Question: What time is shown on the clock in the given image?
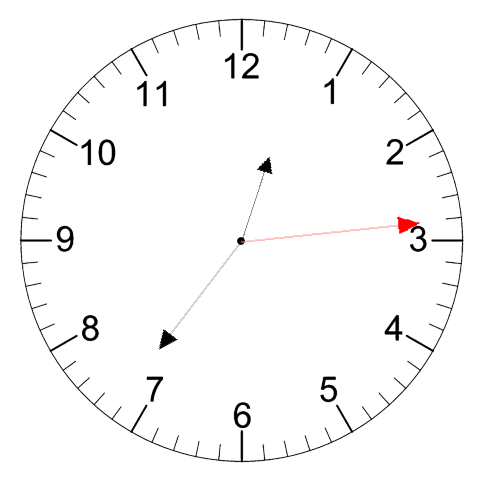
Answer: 12:36:14